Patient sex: F
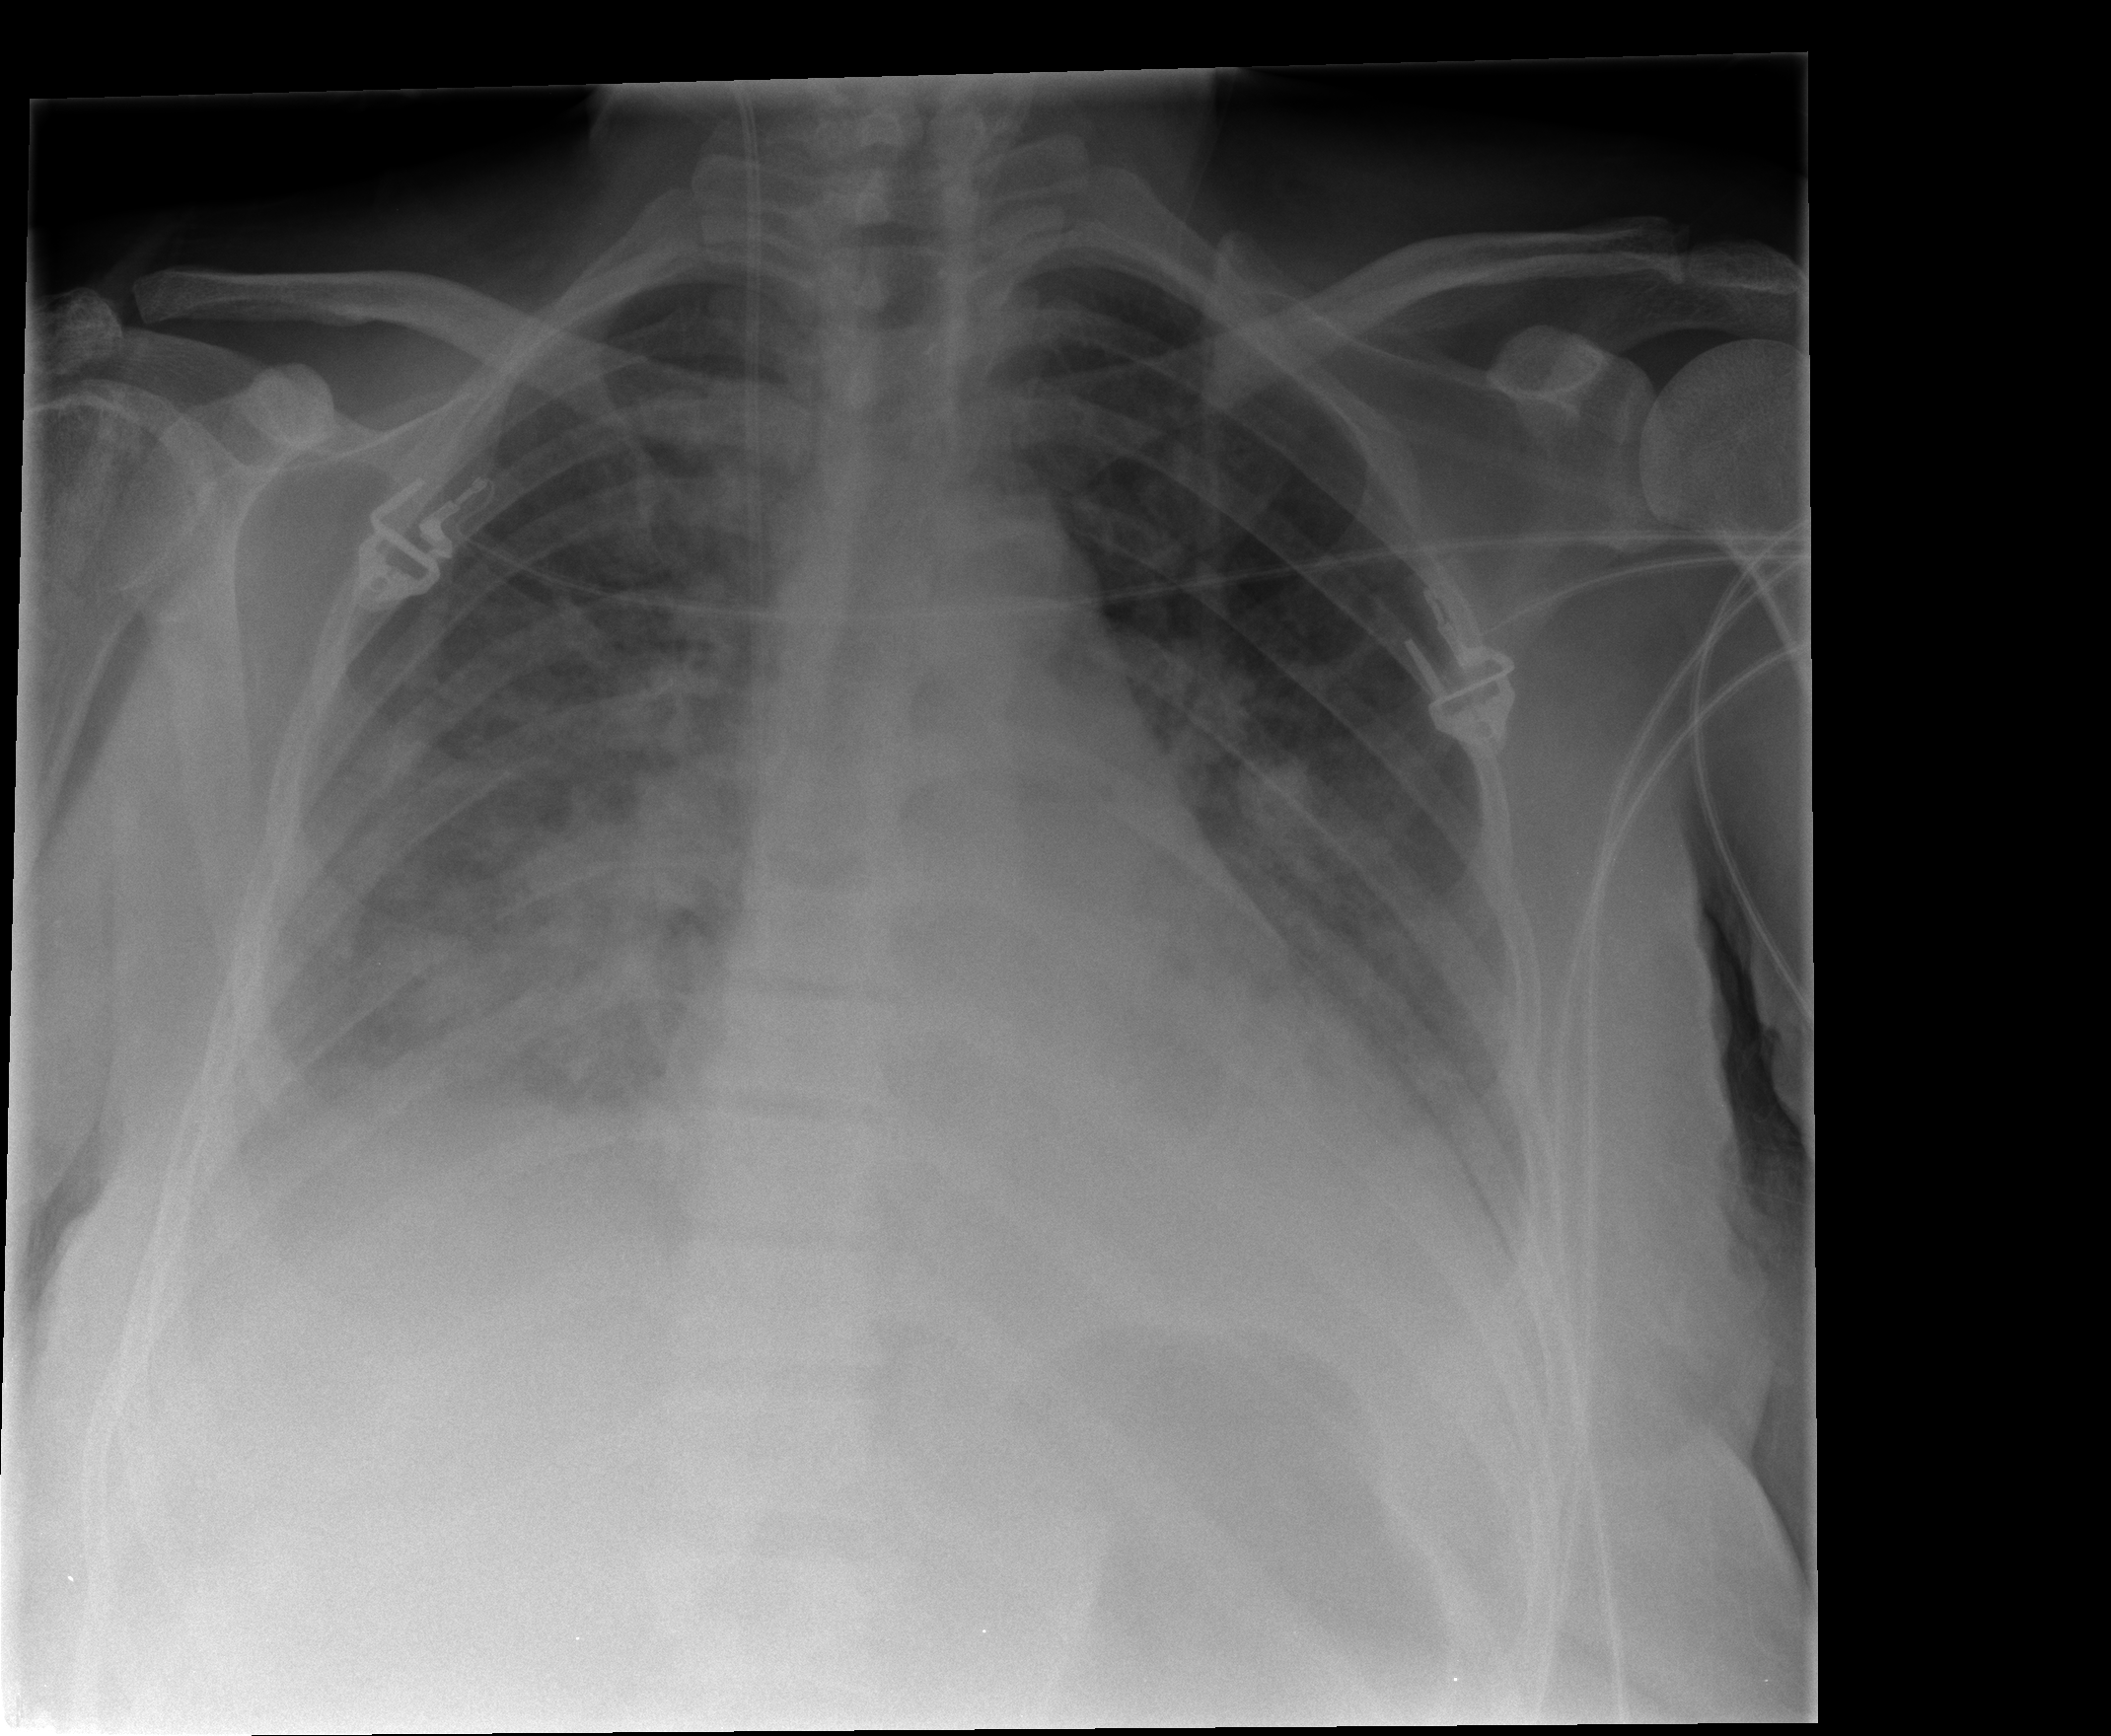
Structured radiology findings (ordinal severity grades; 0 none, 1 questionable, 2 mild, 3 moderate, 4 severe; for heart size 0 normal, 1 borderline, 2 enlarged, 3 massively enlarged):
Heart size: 2
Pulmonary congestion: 2
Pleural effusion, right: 2
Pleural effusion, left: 2
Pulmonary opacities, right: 3
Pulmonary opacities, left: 3
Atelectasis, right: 2
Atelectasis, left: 2